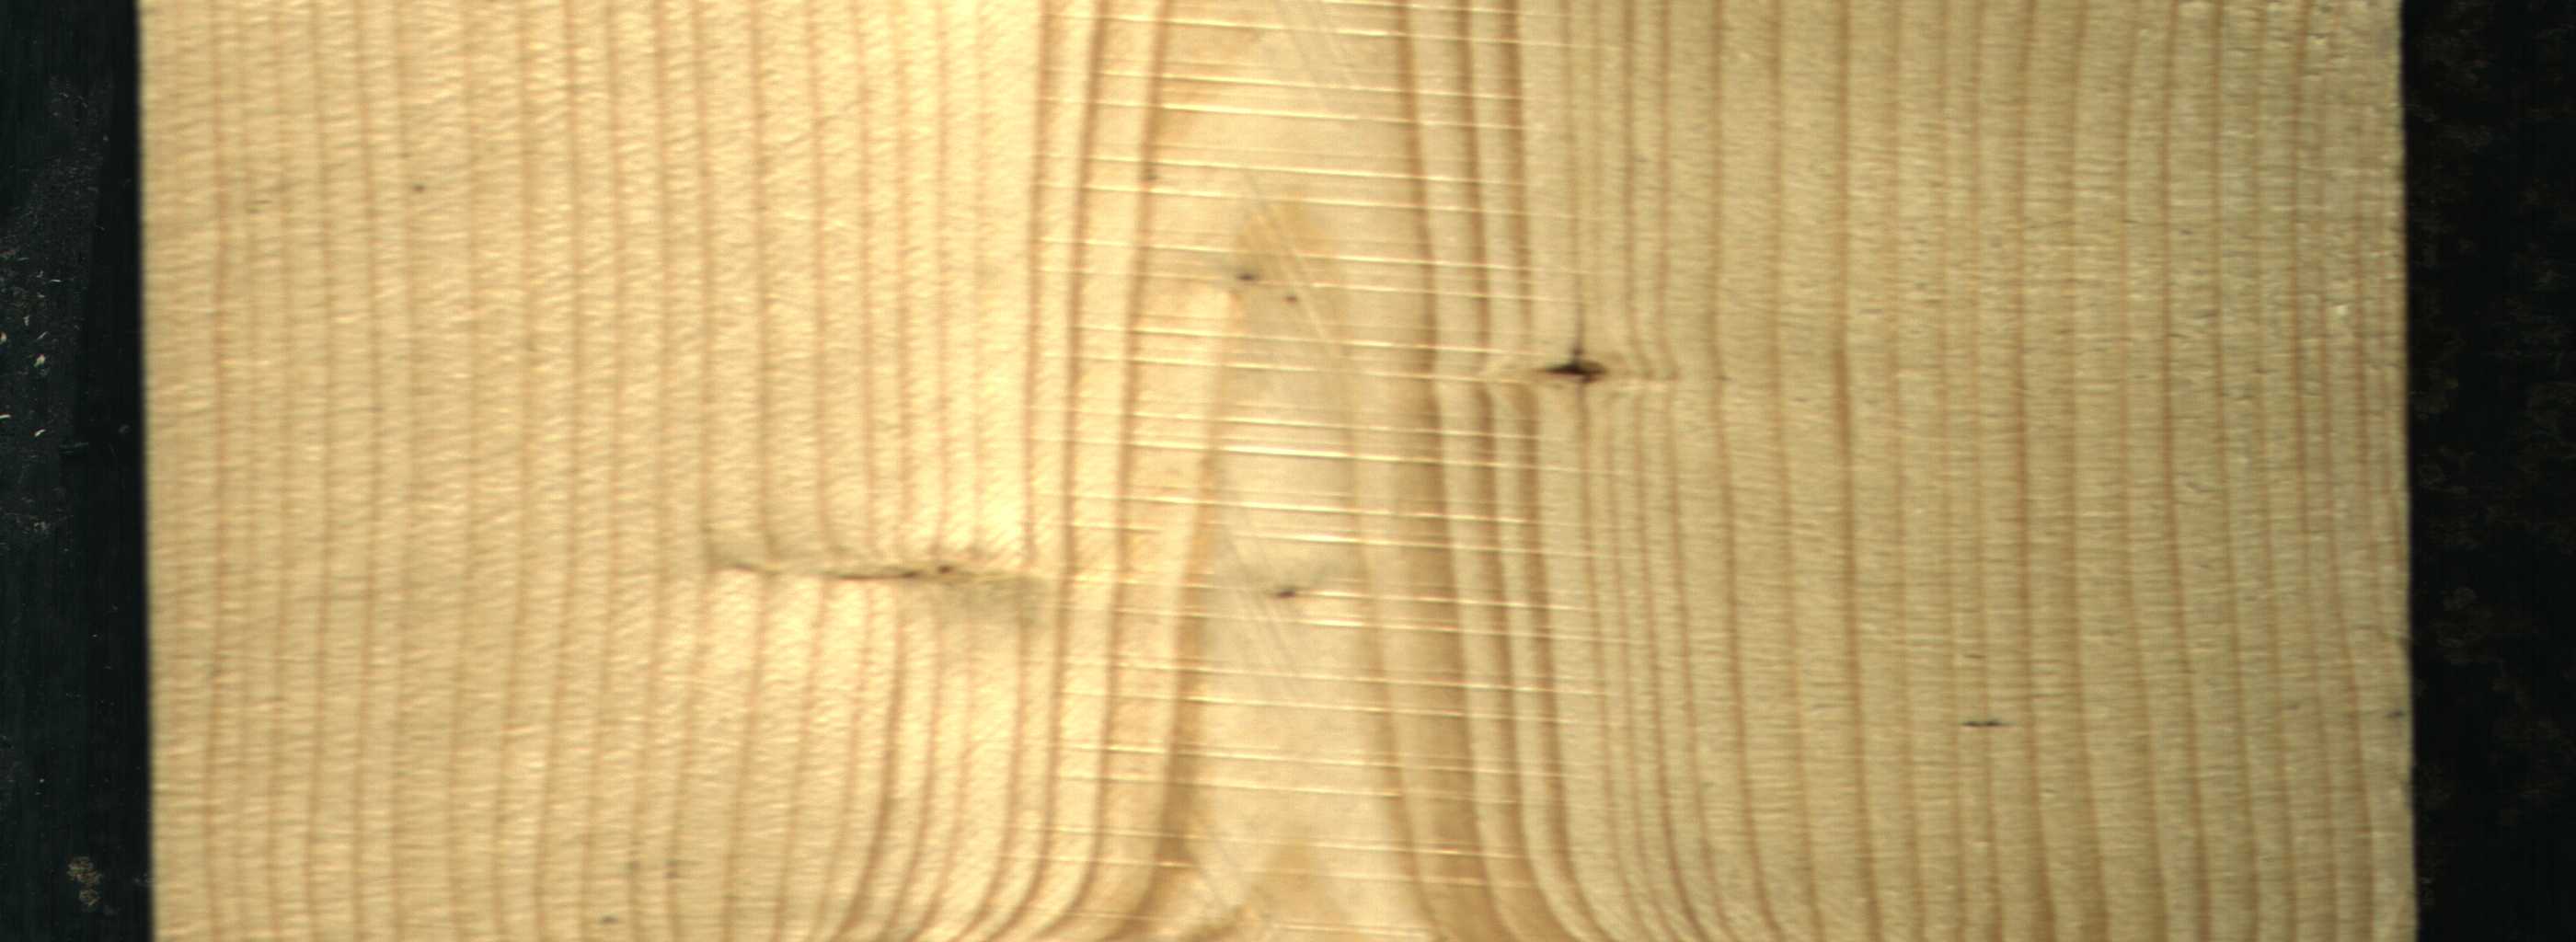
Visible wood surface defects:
Dead_Knot